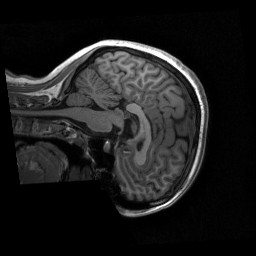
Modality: T1w
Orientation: sagittal
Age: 21
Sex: female
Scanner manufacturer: siemens
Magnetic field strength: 3 T
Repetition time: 2.53 s
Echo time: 0.00219 s